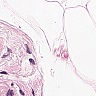
Metastatic tissue present: no